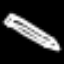
Label: pencil